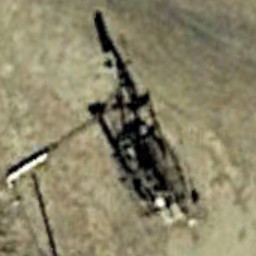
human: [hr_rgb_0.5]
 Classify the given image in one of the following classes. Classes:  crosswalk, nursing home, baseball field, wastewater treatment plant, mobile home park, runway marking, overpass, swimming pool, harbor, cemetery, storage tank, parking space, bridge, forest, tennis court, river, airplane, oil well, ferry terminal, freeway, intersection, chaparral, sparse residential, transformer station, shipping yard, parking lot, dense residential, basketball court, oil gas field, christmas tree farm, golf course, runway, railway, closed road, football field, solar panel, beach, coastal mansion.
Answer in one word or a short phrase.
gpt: oil well